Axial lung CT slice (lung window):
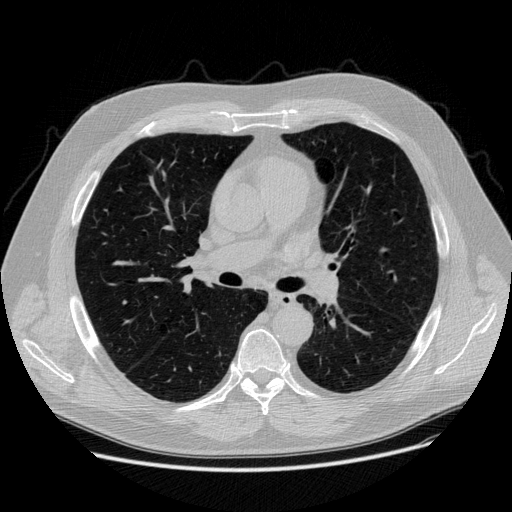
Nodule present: no